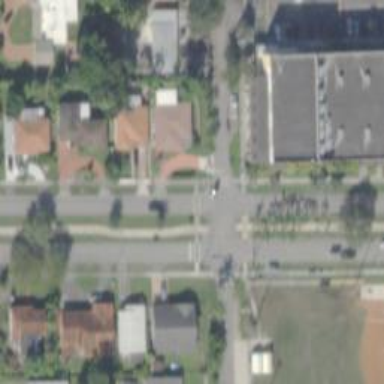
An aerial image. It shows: Cycleway.